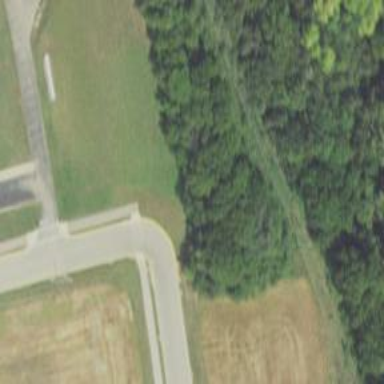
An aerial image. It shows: Marked road crossing.